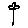
Label: flower